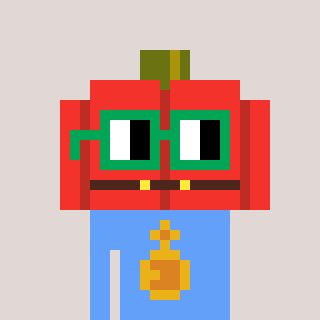
a pixel art character with square green glasses, a pumpkin-shaped head and a blue-colored body on a warm background